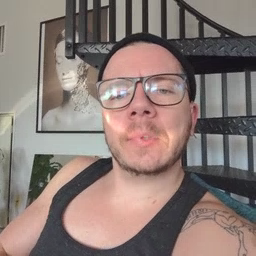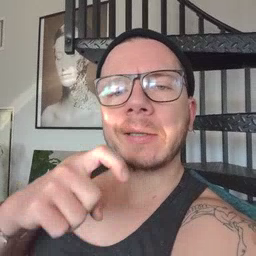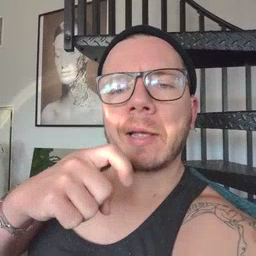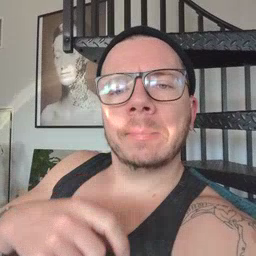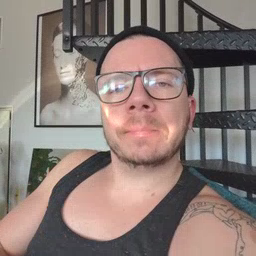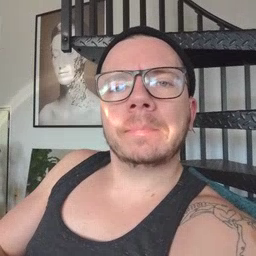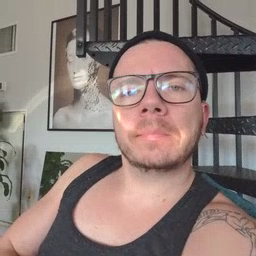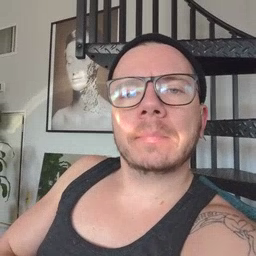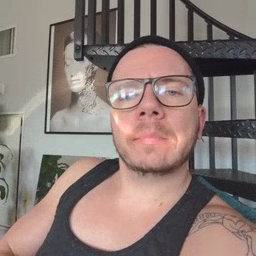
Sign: time